Question: I installed SQL Server 2012 - Enterprise Edition with Data Quality Services.
Now, I want to use data quality services, data cleansing task from a package in Integration services. The problem is I can't find the task in the toolbar. Do I have to install an add-on for visual studio or sql server data tools?

Thx!
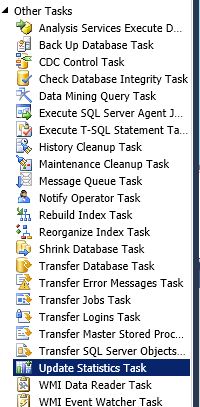
Answer: DQS Cleansing is a DataFlow component so it only shows up when you are in the DataFlow tab...